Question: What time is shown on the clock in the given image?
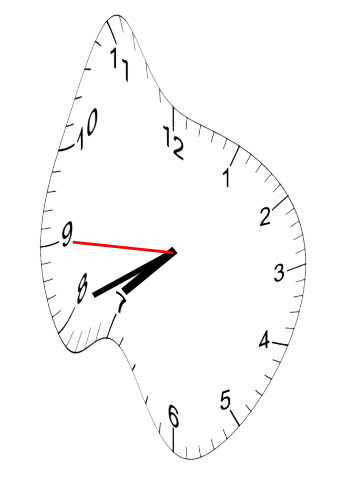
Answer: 07:40:45